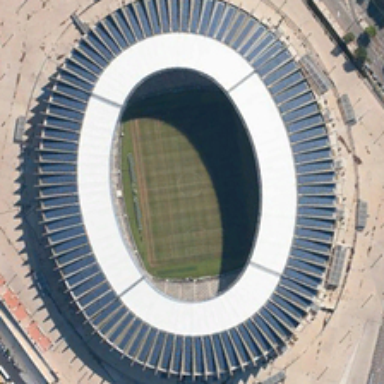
An oval stadium is near several green trees and cars .